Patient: sex M, age 35
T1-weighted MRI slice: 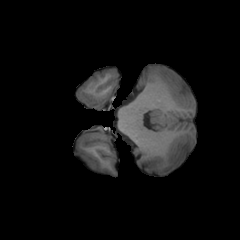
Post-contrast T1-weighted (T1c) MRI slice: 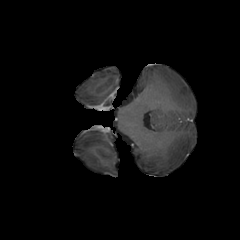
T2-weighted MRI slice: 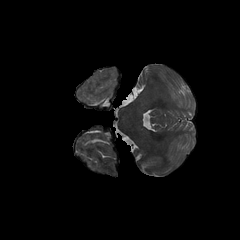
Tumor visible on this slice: no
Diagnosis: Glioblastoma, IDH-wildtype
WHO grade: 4